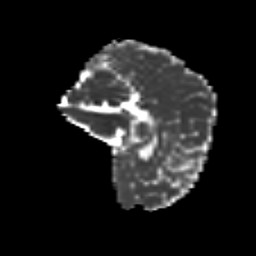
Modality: MD
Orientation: sagittal
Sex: male
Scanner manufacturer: siemens
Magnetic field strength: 3 T
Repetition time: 5 s
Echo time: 0.071 s